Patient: sex M, age 30
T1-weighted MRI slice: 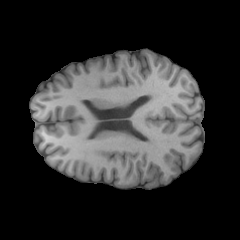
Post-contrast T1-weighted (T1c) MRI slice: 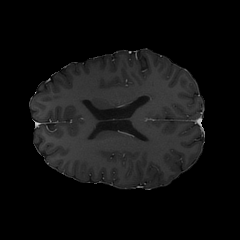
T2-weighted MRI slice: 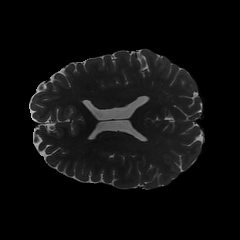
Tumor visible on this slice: no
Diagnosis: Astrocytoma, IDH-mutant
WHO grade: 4